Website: bh-photo
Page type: address-validator
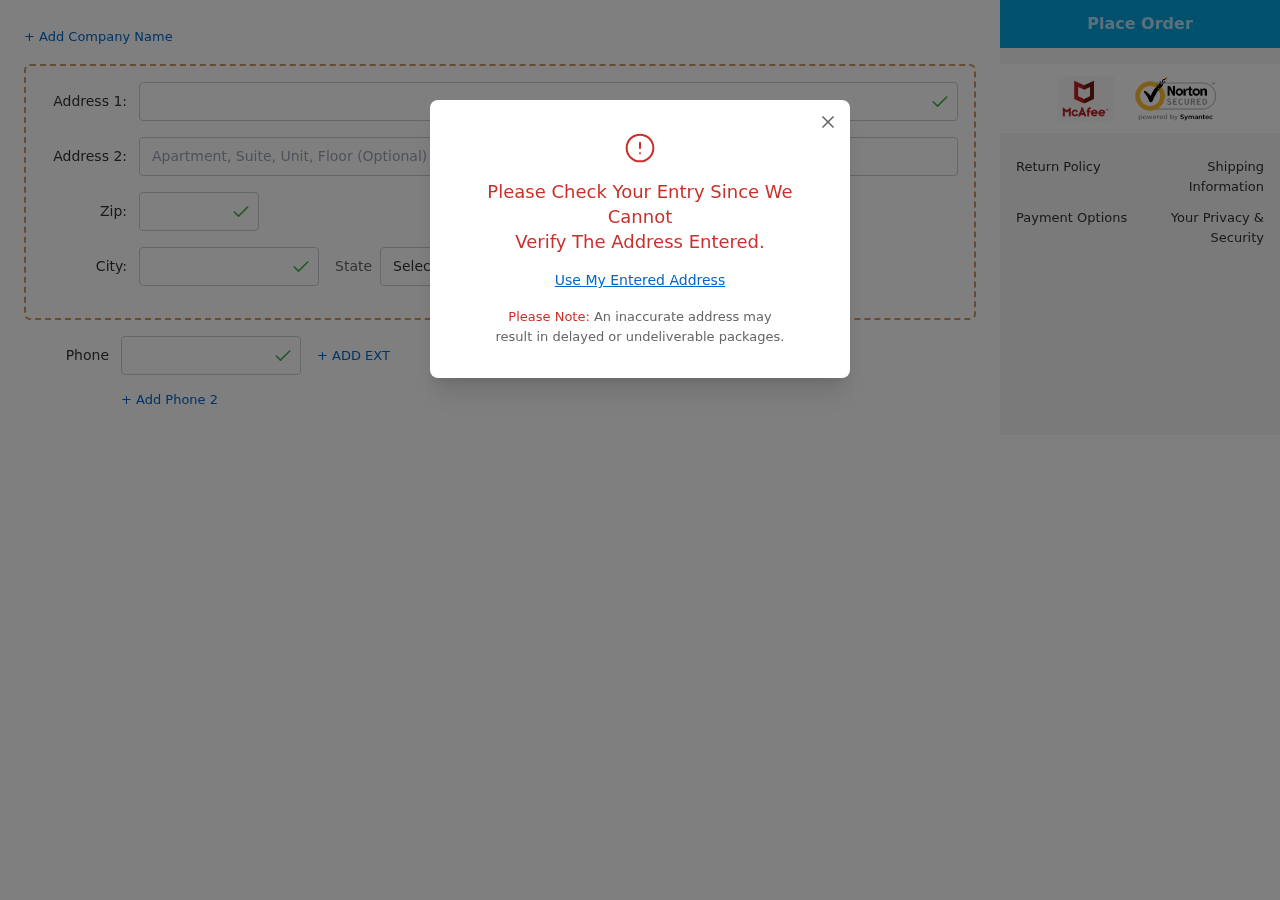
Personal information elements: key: PII_CITY
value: Morrishaven
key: PII_PHONE
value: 7862664484
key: PII_POSTCODE
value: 08594
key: PII_STATE_ABBR
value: IN
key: PII_STREET
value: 7369 Kerr Grove